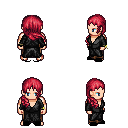
a pixel art fantasy rpg character, male body template, human, light skin, gray robe, robe skirt, ruby red right-swept hairstyle, bracelets, black slippers, four views (front, back, left, right), 2x2 character sprite sheet, small pixel art, hard edges, no anti-aliasing